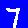
Digit: 7